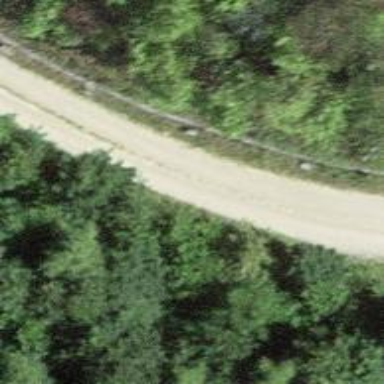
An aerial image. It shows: Gravel track with grade 2 tracktype.